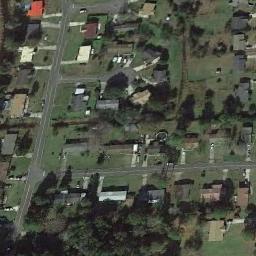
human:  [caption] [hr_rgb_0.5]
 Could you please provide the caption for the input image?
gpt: The medium residential area has some neatly arranged houses and trees on the grass .

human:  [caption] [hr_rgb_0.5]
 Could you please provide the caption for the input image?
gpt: Many buildings are in medium residential area .

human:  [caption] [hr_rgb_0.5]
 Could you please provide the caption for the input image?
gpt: The medium residential is on the grass next to some trees and road .

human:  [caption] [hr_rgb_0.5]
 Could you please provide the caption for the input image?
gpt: The houses in the mid-sized residential area are all white .

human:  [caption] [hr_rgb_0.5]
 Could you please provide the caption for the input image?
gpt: There are many buildings on green lawns on the medium residential area .